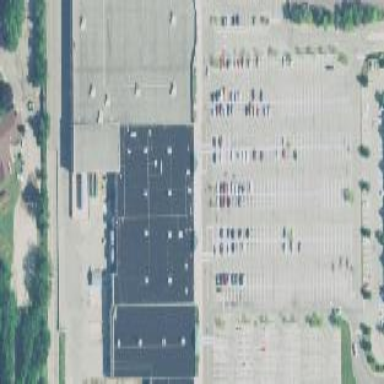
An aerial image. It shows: Commercial building.